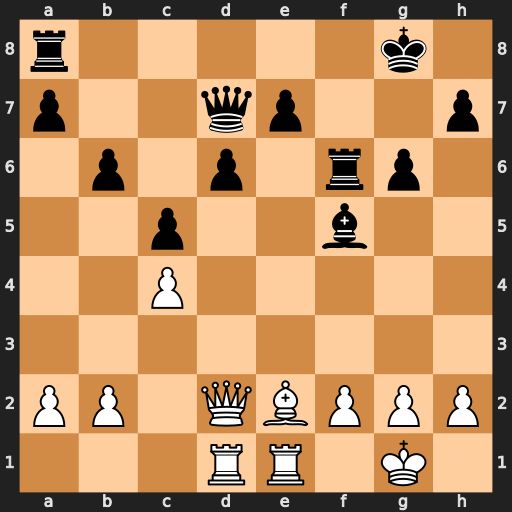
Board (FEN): r5k1/p2qp2p/1p1p1rp1/2p2b2/2P5/8/PP1QBPPP/3RR1K1
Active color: w
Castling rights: -
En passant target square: -
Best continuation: Qd5+ e6 Qxa8+ Rf8 Qf3